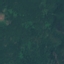
Land use / land cover: Forest